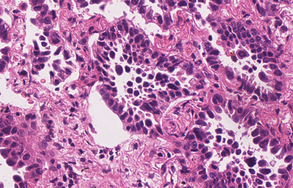
Tumor epithelial tissue: yes
Tumor-associated stroma tissue: yes
Normal tissue: no